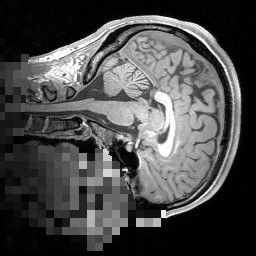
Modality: T1w
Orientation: sagittal
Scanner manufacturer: siemens
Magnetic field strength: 3 T
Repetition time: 1.5 s
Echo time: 0.00291 s